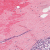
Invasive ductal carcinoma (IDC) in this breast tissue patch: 1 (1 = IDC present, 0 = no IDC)